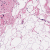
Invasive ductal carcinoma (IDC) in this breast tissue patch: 0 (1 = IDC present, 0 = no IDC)